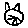
Label: cat